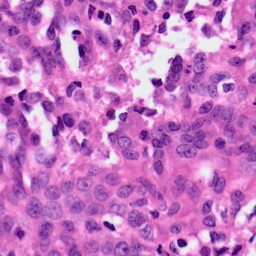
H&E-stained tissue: Ovarian